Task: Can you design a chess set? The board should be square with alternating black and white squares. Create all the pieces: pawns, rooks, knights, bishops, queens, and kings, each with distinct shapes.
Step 1373:
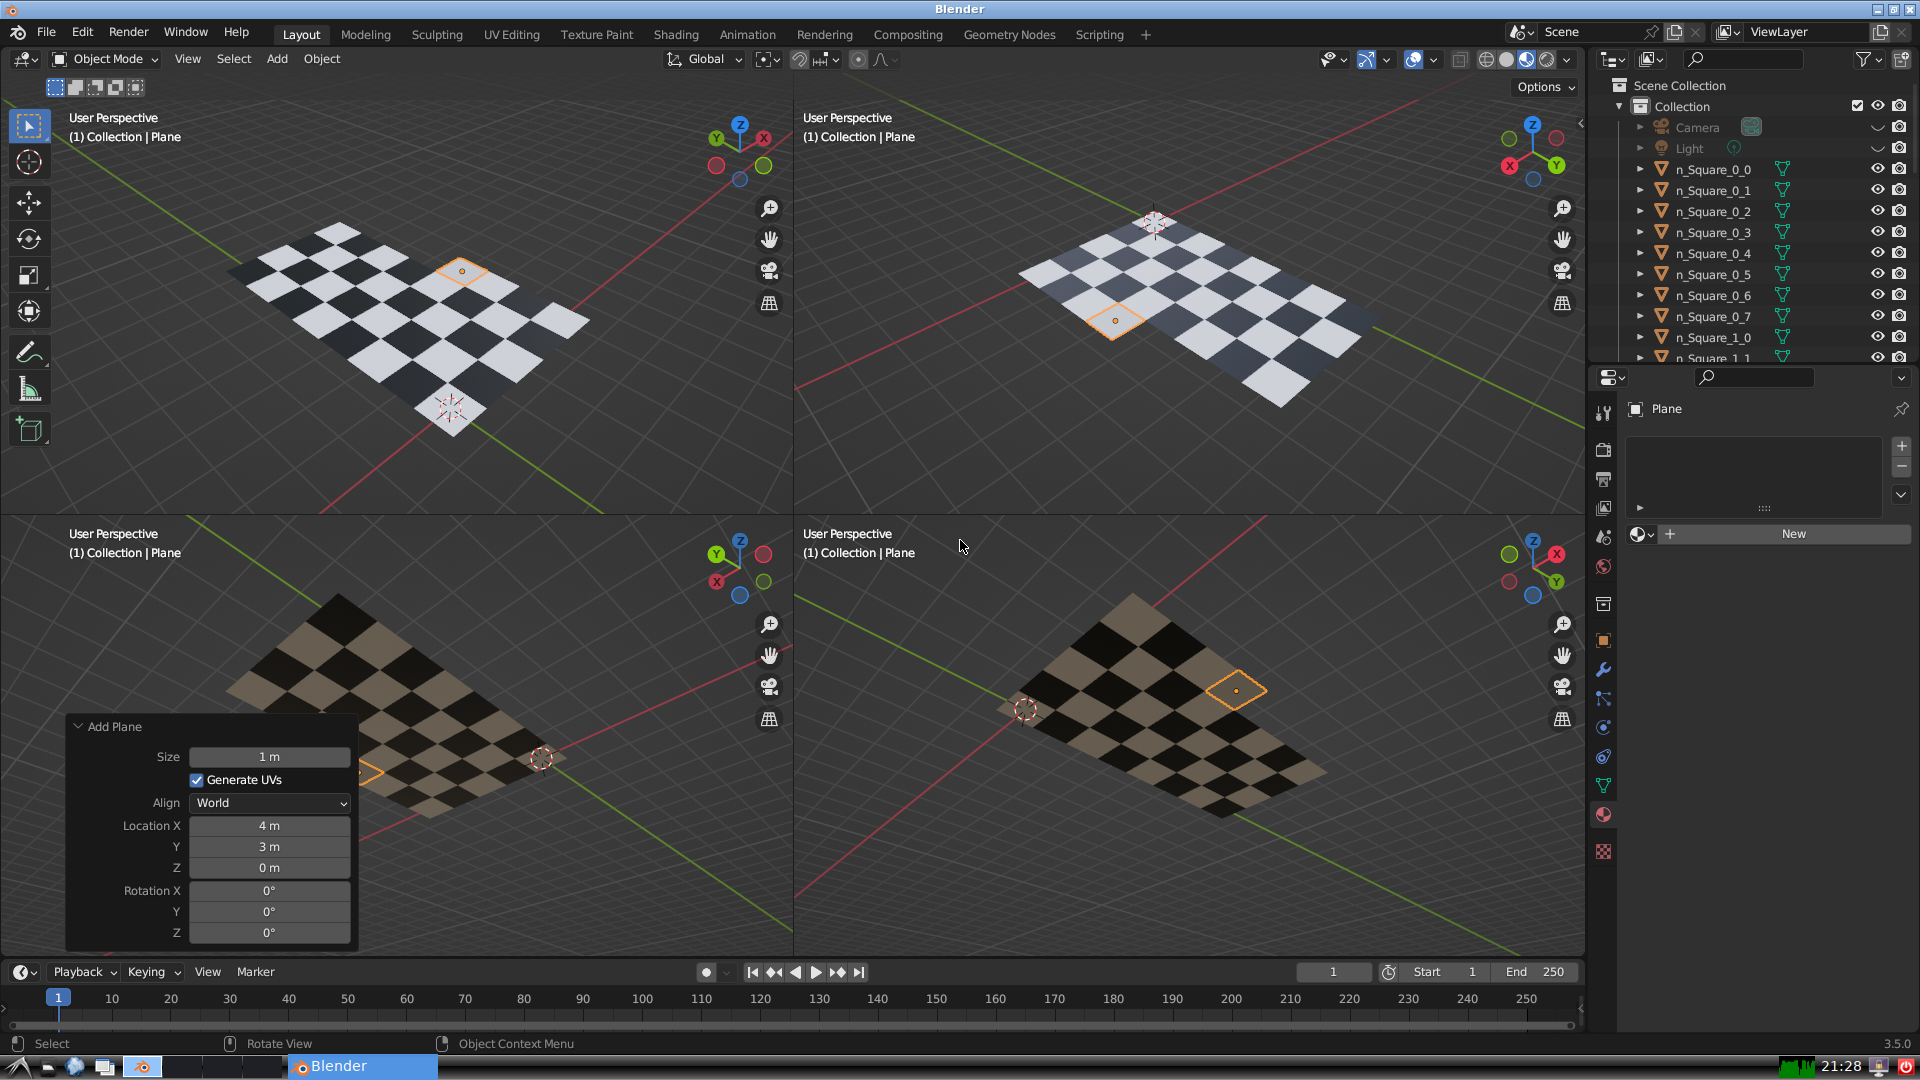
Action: {"mouse_move": [1608, 631]}